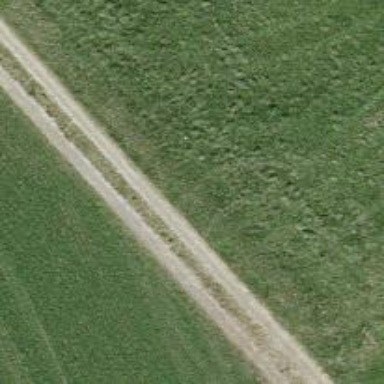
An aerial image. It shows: Track with very rough surface.